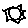
Label: sun